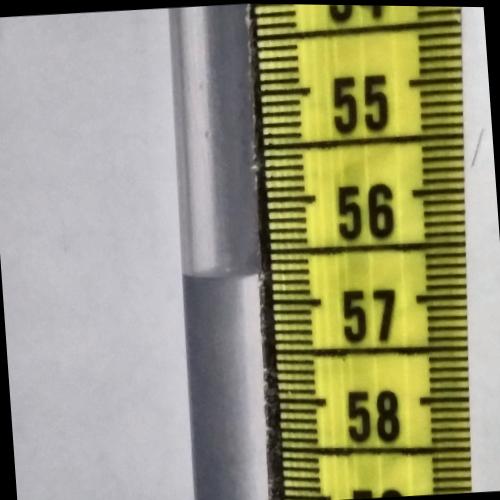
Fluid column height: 56.7 cm